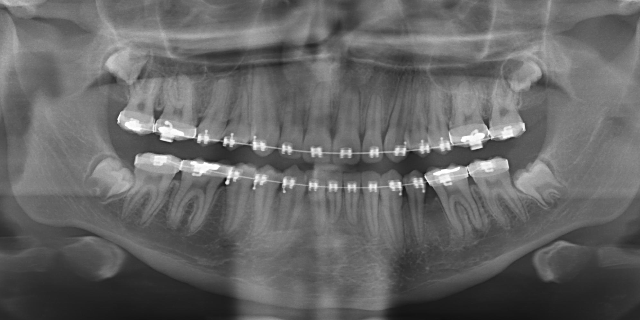
adult